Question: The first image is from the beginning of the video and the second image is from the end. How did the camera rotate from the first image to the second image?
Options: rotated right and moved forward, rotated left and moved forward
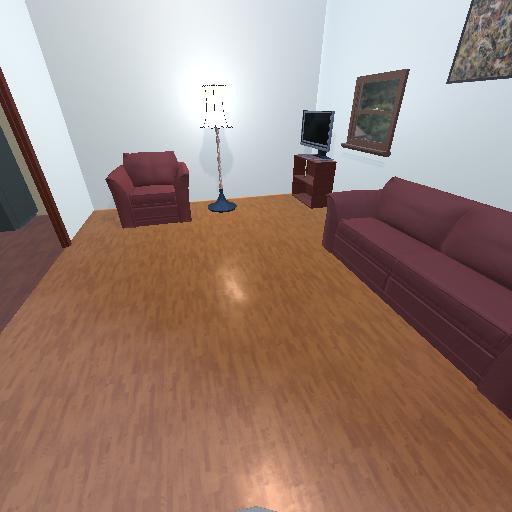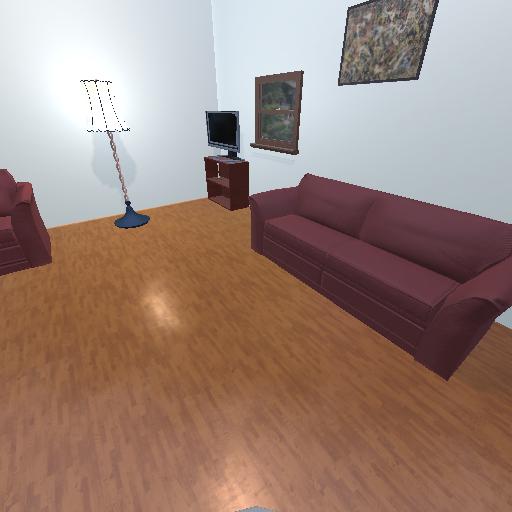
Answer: rotated right and moved forward